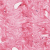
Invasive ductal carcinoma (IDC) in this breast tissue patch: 0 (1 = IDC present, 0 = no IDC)